Current action and preconditions to check: trajectory_clear

Your task: For each precondition in the list above, predict whether it will hold at this action.

Consider the current scene as observed from the mobile robot's camera, and analyze the predicted future states of all dynamic agents (e.g., people, animals, vehicles, or any moving entities) within the NEXT SECOND.

IMPORTANT: Only answer "very likely" if you are absolutely certain—based on strong, clear evidence—that a dynamic agent will violate the precondition in the predicted future state. Do NOT answer "very likely" for unlikely, ambiguous, or low-probability risks.

Ask yourself for each precondition: Is there a high probability, with clear and convincing evidence, that the predicted future states of any dynamic agent will interfere with the predicted future state of the currently executing action within the NEXT SECOND, causing that precondition to fail?

Assess the risk level based on these predictions. Use "likely" or "very likely" if motions create a clear risk of interference.

Use "neutral" or "improbable" if agents are nearby but their predicted paths are clearly diverging or non-conflicting.

Failure Risk Categories: "very improbable", "improbable", "neutral", "likely", "very likely"

Answer Format: Output ONLY the probability_of_failure value from these categories: "very improbable", "improbable", "neutral", "likely", "very likely"

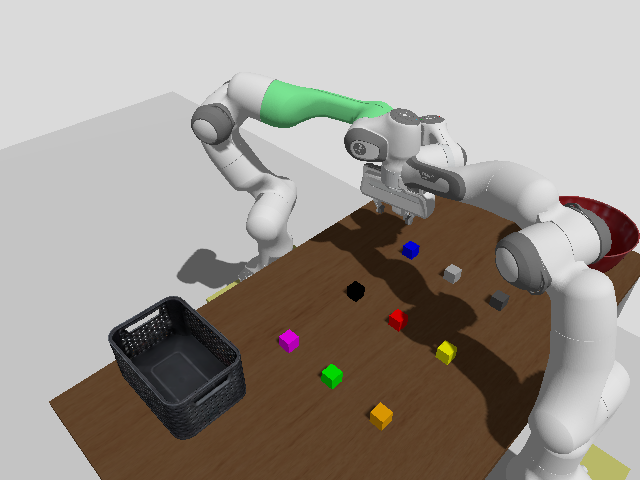

Answer: likely